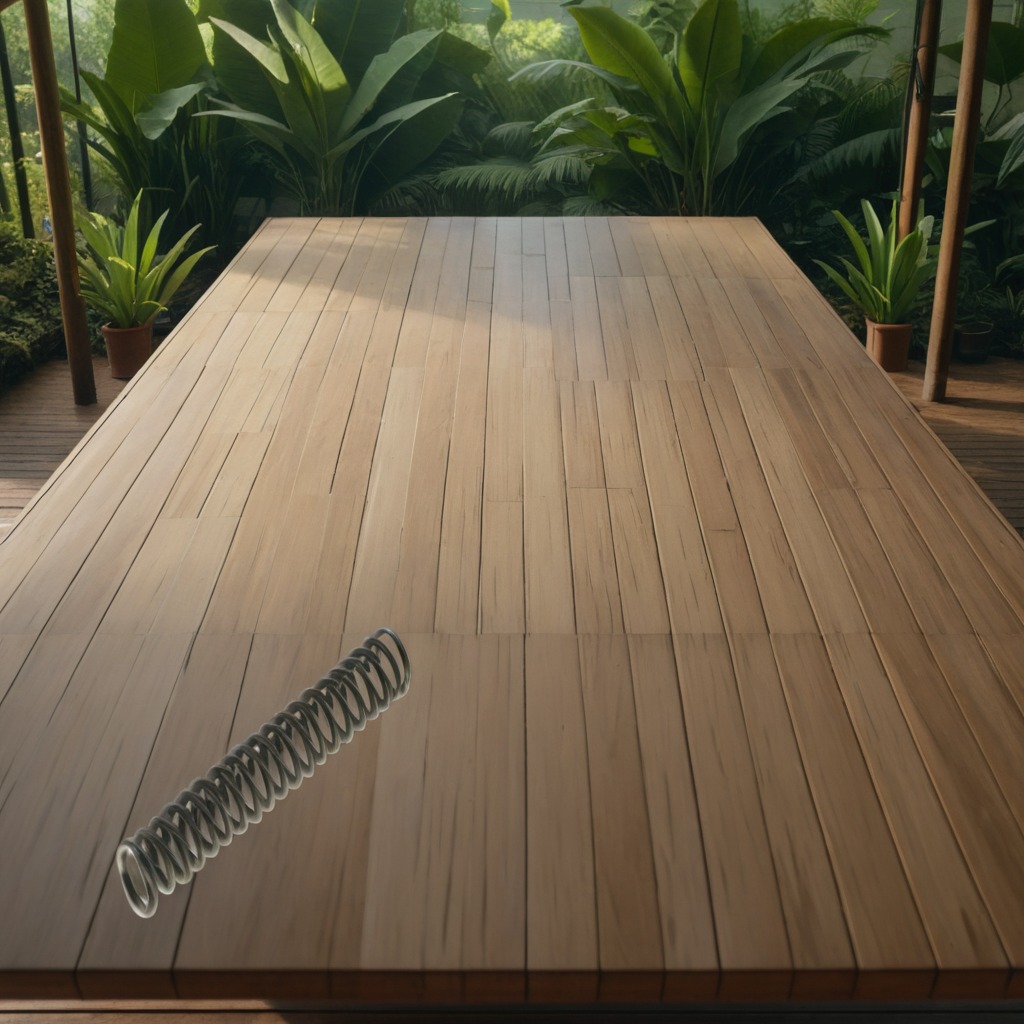
A coiled metal spring is lying on a wooden table inside a jungle field workshop tent.